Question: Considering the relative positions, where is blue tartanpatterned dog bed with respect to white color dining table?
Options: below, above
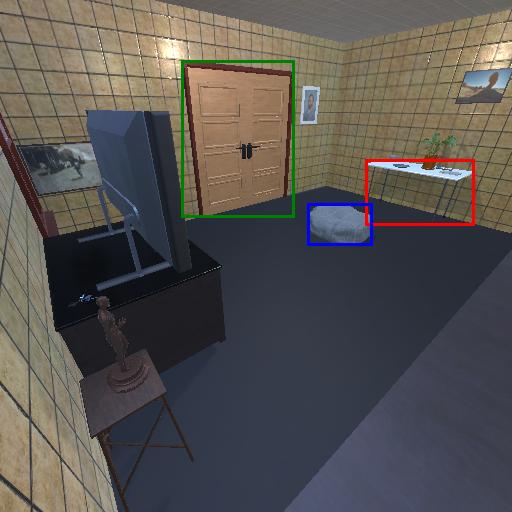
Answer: below